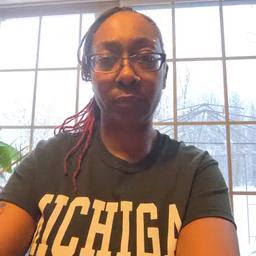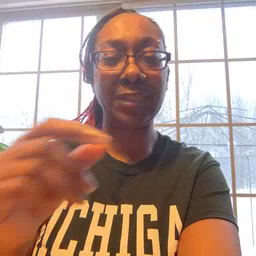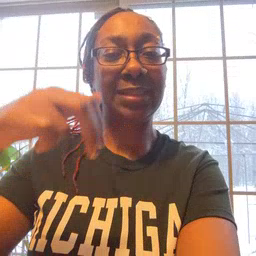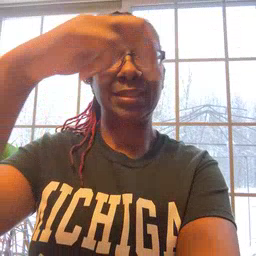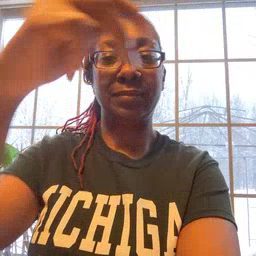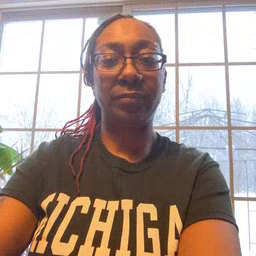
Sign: stairs